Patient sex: M
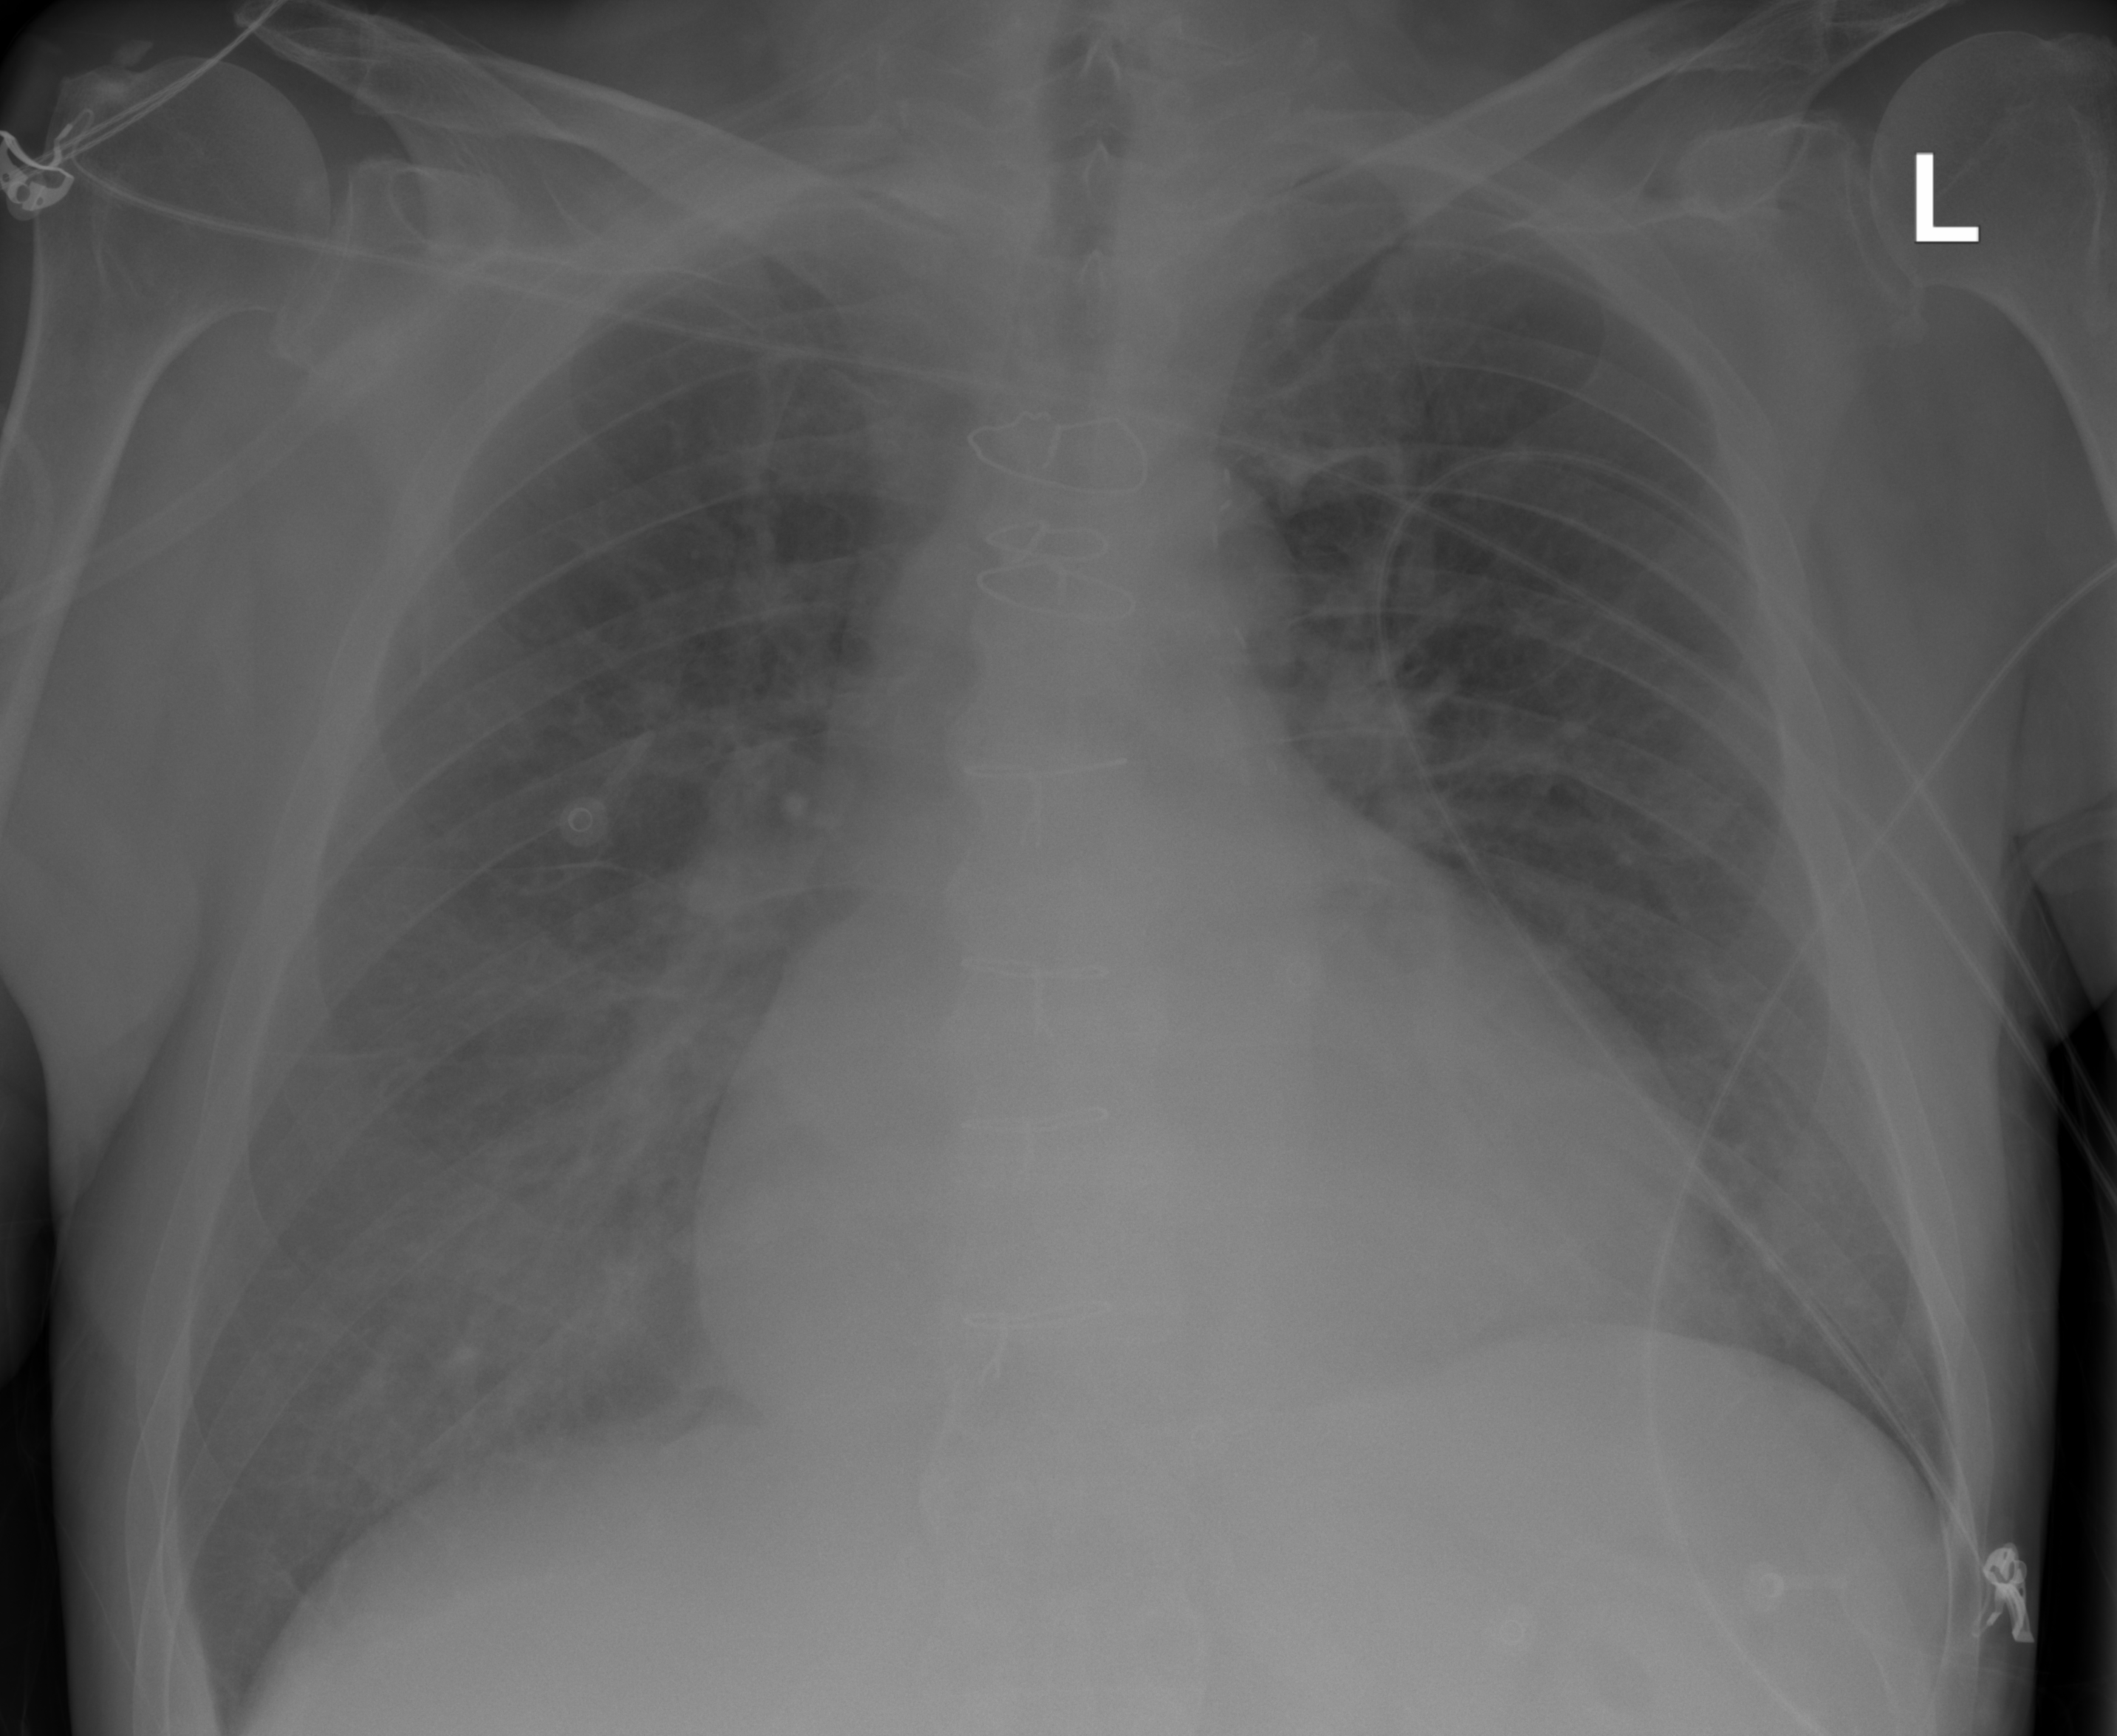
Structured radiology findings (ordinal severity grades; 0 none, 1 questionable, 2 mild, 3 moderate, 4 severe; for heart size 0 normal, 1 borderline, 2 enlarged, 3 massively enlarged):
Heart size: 2
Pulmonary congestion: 3
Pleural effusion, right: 0
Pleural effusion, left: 0
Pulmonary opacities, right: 2
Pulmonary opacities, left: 2
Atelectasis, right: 0
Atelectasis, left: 0